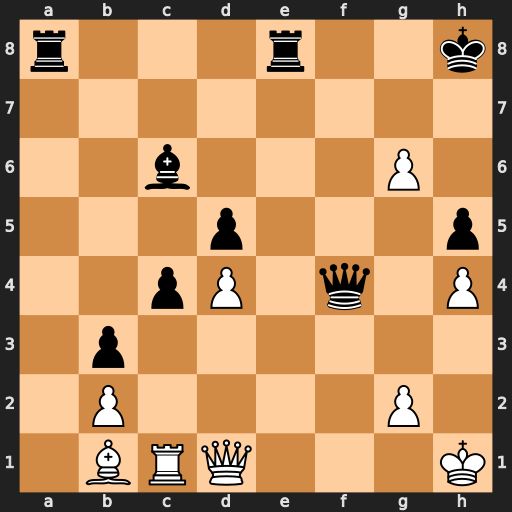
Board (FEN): r3r2k/8/2b3P1/3p3p/2pP1q1P/1p6/1P4P1/1BRQ3K
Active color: w
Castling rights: -
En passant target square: -
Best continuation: Qxh5+ Kg8 Qh7+ Kf8 g7+ Ke7 g8=Q+